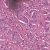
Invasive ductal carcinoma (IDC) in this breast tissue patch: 1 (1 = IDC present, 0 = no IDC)